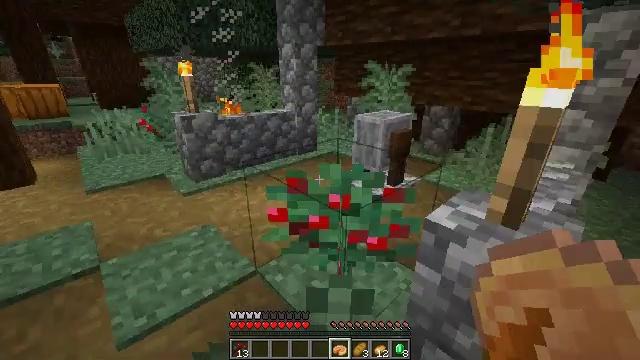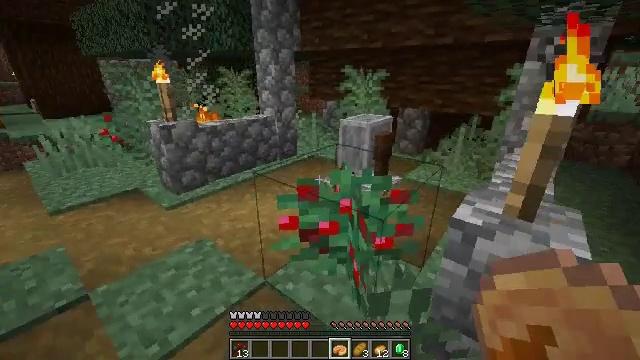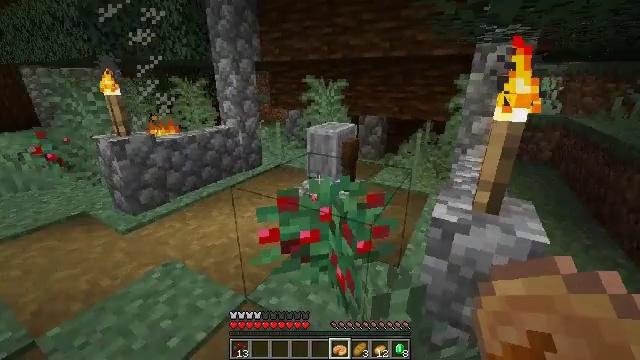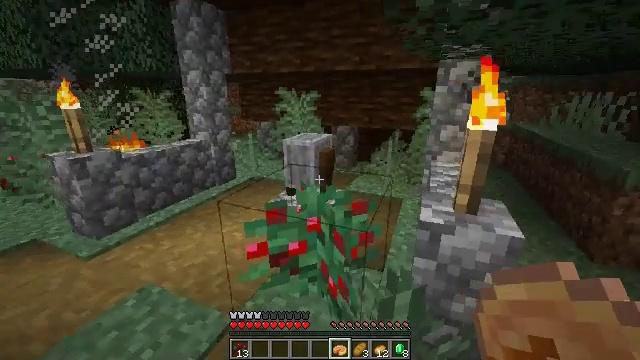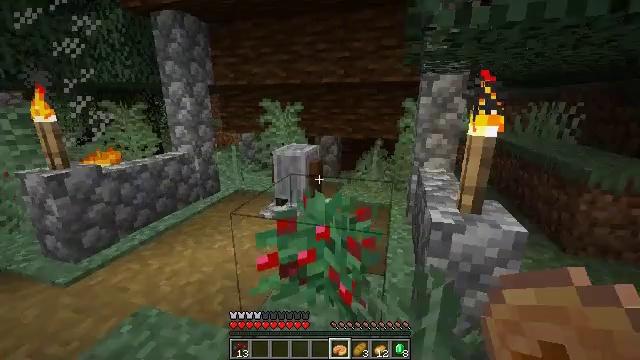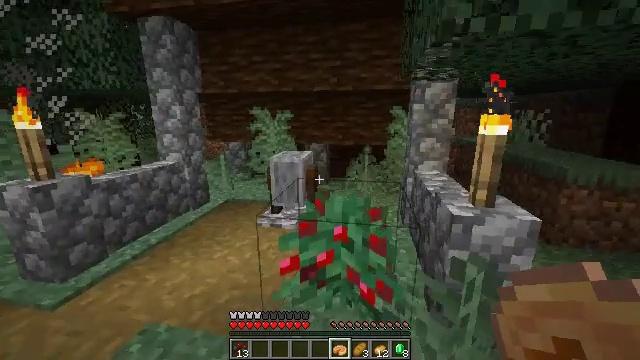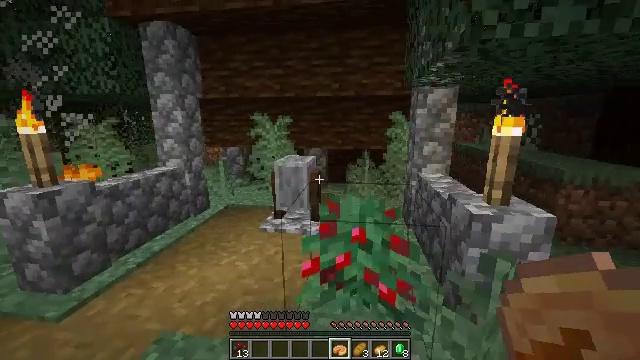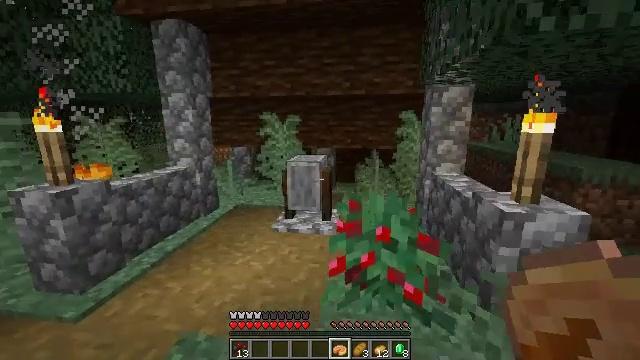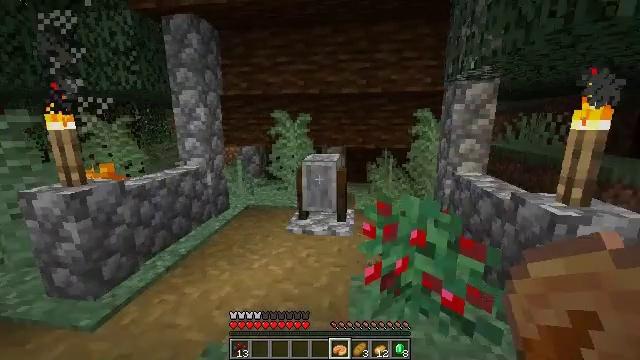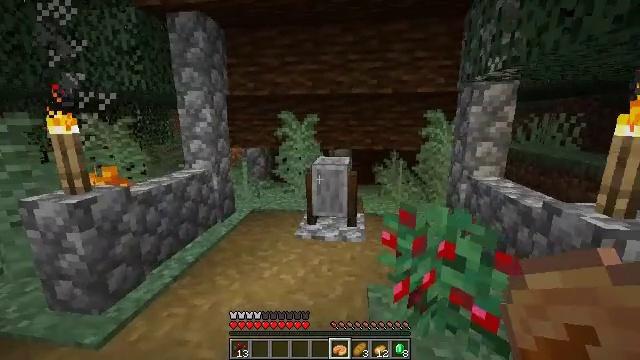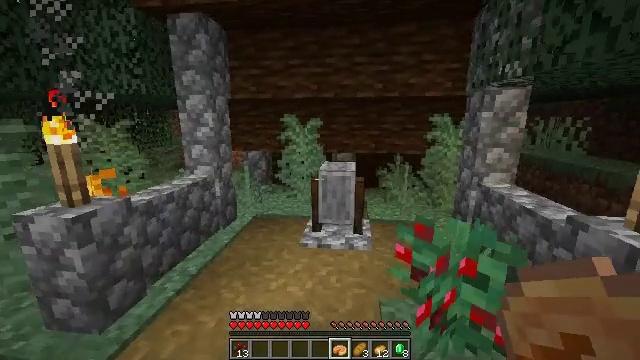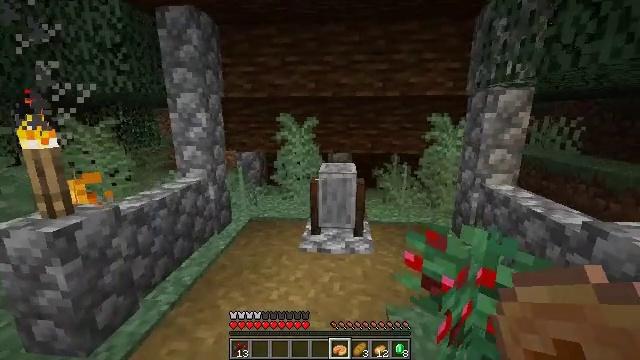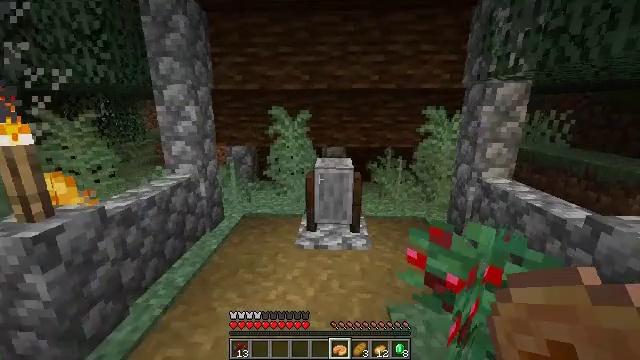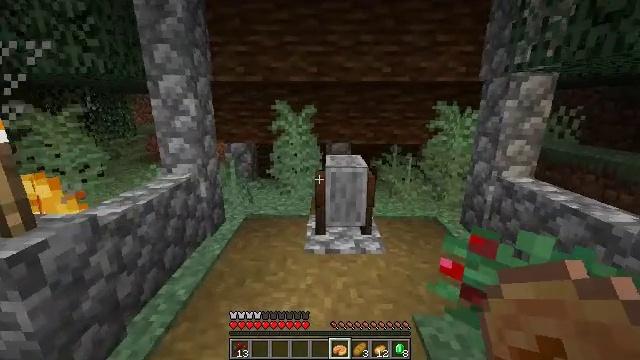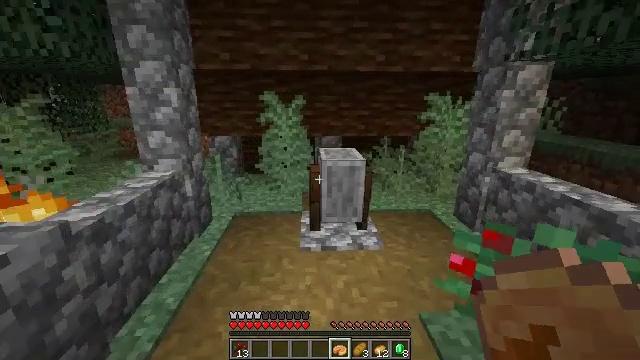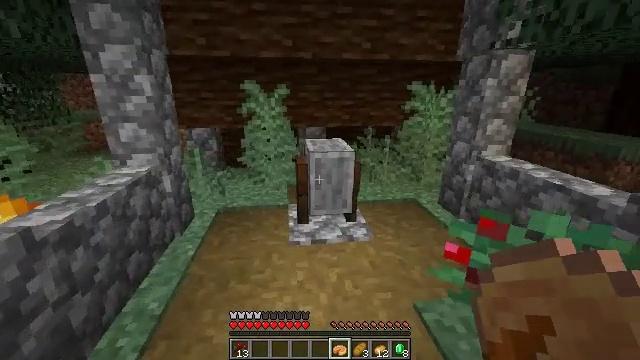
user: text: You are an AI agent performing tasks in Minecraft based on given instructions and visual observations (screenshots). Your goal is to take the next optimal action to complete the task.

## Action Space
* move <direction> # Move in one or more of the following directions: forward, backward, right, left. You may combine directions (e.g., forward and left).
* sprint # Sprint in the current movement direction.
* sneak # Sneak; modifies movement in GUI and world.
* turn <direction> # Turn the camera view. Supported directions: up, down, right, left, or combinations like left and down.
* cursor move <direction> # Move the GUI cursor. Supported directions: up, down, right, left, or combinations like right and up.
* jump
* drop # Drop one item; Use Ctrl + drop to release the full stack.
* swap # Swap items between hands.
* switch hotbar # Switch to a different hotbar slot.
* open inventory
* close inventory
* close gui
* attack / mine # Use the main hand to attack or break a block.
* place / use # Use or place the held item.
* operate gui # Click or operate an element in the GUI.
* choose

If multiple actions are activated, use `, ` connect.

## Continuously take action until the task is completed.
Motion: motion action
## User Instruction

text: Gather the purple carpet by attacking it.
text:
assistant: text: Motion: move left, turn right
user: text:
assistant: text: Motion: move left, turn right and up
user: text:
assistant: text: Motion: move left, turn right and up
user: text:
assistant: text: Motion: move left, turn right and up
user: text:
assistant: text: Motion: move left, turn right and up
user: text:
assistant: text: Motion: move left, turn right and up
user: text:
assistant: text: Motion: move forward and move left
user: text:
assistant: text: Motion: move forward and move left
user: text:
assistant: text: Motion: move forward and move left
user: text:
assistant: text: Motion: move forward and move left
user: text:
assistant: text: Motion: move forward and move left, turn right
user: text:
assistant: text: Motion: move forward and move left, turn right and down
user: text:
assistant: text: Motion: move forward and move left, turn right and down
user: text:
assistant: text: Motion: move forward and move left, turn right and down
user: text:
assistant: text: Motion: move forward and move left, turn right and down
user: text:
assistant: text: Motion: move forward, turn right and down
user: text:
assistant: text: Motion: turn right
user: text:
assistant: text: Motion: turn down, use / place
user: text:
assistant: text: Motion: turn down, use / place
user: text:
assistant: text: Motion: use / place
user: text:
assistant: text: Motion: turn right, use / place
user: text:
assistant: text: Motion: no_op
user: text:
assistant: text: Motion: open gui
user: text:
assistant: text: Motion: no_op
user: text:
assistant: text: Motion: no_op
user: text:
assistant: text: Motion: no_op
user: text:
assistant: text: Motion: no_op
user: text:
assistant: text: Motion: no_op
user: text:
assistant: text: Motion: no_op
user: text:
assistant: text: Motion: no_op